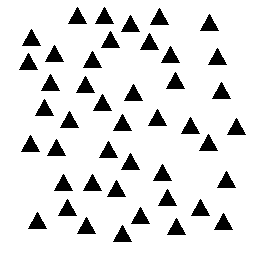
Squares: 0
Triangles: 44
Stars: 0
Total shapes: 44